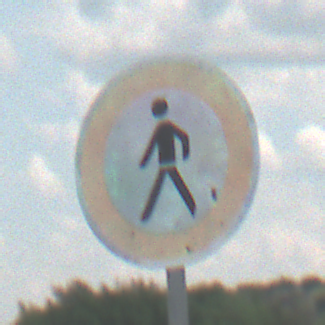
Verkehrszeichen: VerbotFussgaenger
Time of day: MorningAfternoon
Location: Outdoor (Nature)
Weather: PartlyCloudy
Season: NotSpecified
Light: Natural